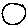
Label: circle